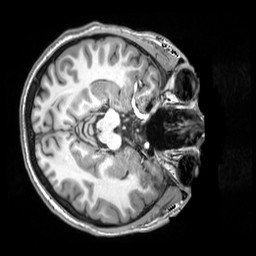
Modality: T1w
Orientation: axial
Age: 26
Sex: female